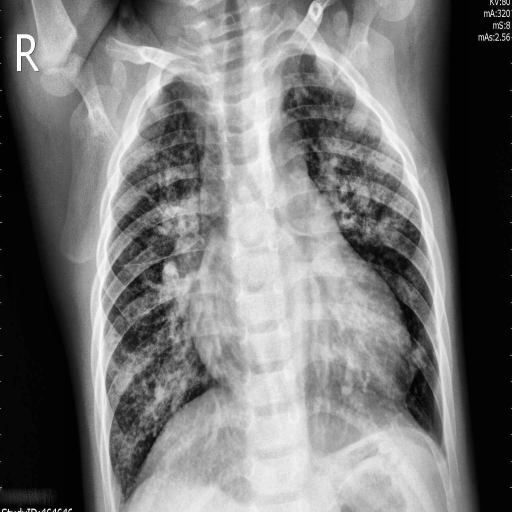
Finding: PNEUMONIA